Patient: sex F, age 57
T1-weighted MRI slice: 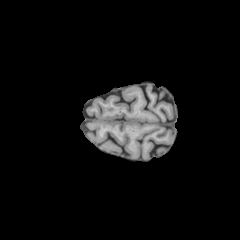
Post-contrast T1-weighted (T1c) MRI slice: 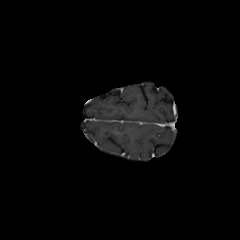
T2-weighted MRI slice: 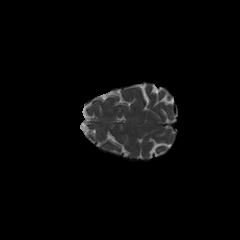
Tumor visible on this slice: no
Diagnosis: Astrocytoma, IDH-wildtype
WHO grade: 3